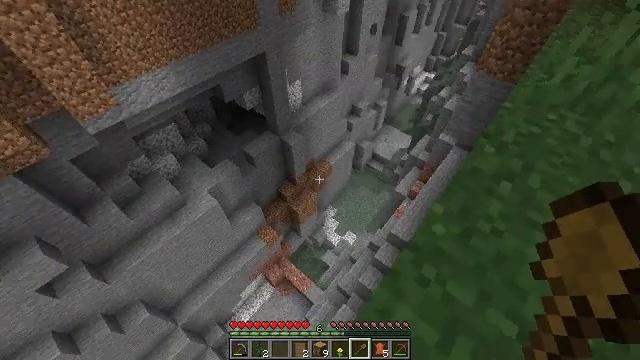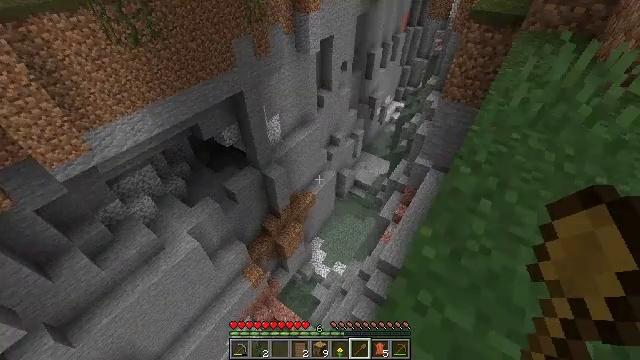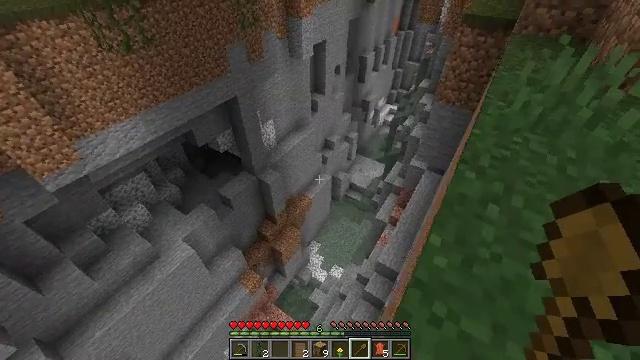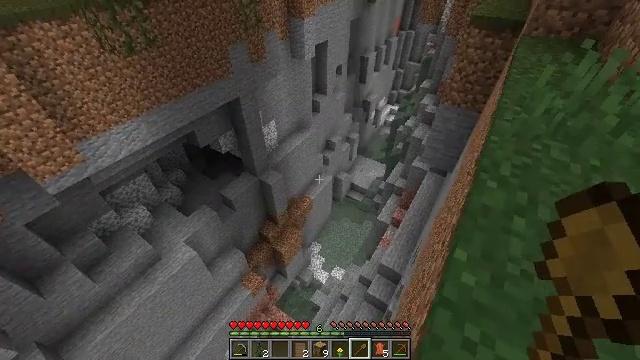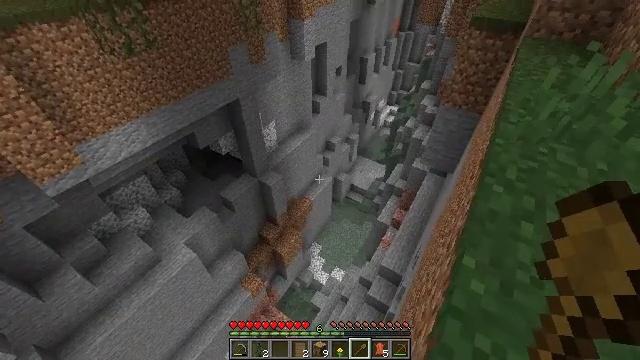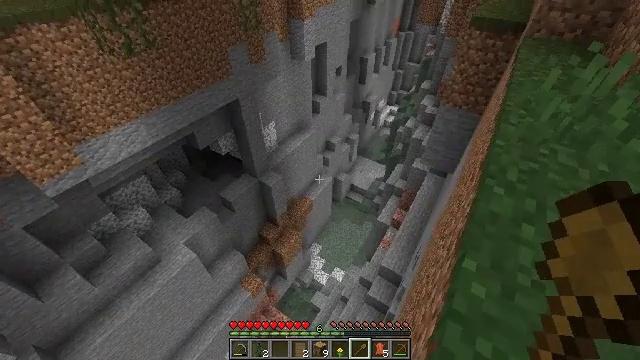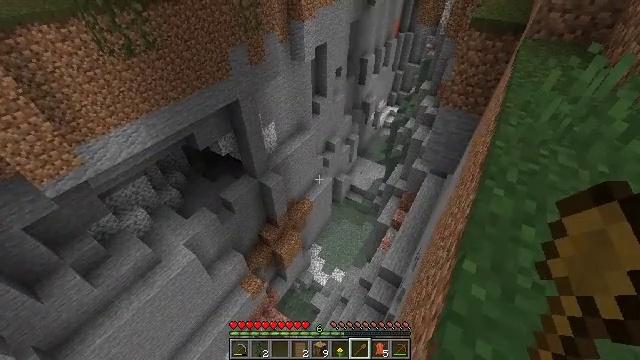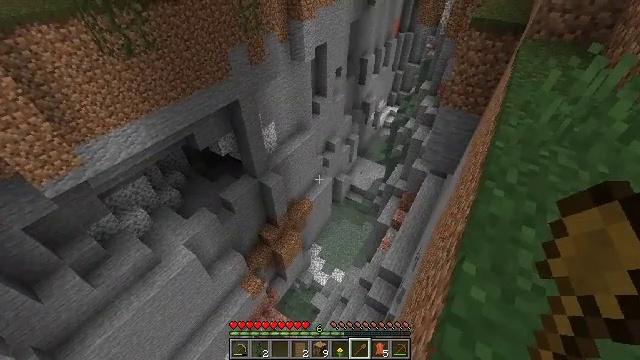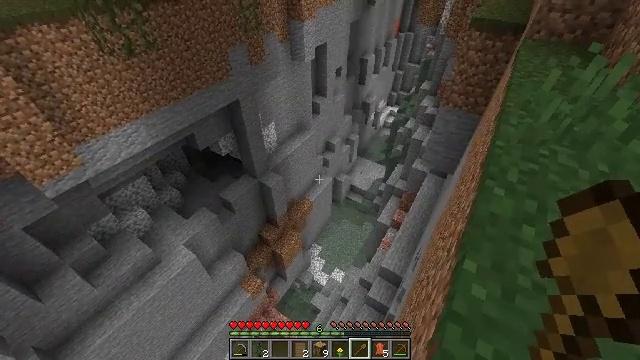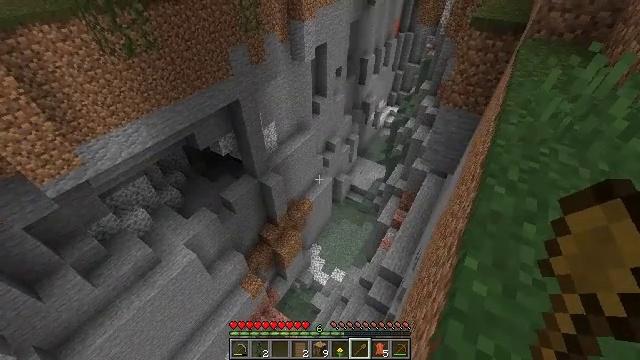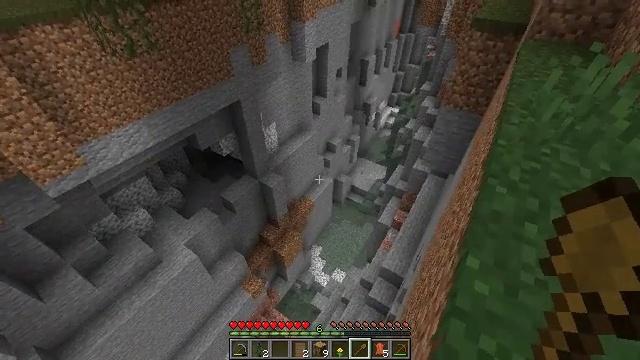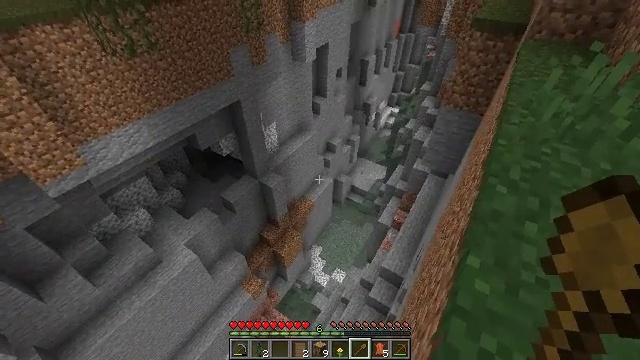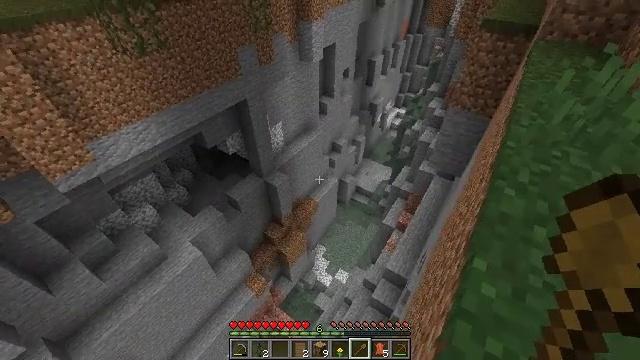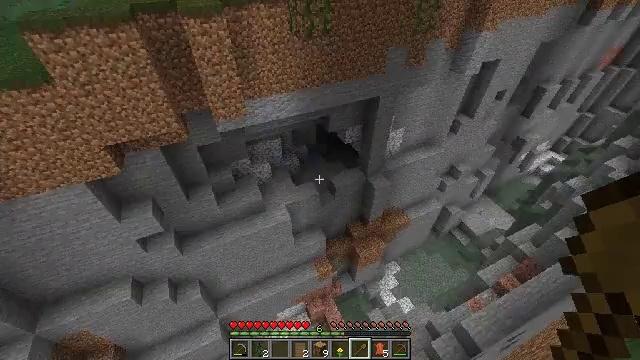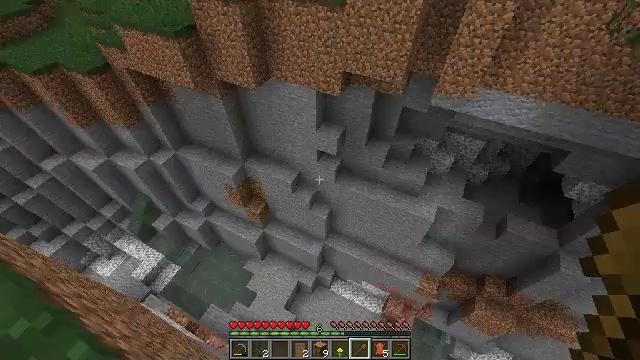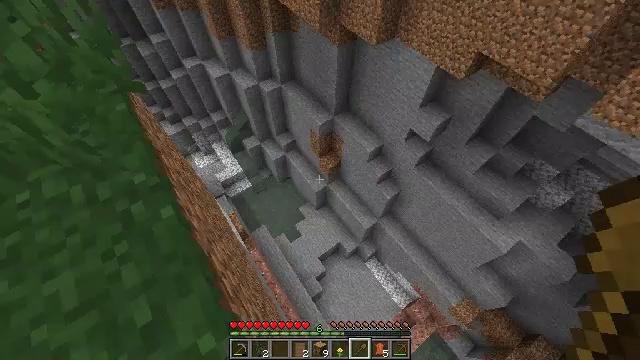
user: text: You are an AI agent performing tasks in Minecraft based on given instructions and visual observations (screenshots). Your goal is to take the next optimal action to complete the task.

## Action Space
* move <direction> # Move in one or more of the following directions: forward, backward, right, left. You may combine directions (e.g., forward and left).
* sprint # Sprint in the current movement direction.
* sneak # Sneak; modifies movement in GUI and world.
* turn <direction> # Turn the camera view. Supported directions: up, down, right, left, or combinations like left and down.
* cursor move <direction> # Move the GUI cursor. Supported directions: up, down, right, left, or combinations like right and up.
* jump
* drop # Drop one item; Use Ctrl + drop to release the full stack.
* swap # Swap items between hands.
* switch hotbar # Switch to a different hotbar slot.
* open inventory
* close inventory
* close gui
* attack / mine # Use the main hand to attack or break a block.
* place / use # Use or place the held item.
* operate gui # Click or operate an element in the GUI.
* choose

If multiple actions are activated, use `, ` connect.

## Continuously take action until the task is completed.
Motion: motion action
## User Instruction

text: Clear the ground by mining grass.
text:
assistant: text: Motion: move forward and move left, sneak, turn right and up
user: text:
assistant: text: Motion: move forward and move left, sneak, turn right
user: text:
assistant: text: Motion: move forward and move left, sneak
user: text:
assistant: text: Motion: move forward and move left, sneak
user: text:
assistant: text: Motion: move forward and move left, sneak
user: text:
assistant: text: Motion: move forward and move left, sneak
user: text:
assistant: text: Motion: move left, sneak
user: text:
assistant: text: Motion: move left, sneak
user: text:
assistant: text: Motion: sneak
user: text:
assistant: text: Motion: sneak
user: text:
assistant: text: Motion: sneak
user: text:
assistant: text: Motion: sneak, turn left
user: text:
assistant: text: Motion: sneak, turn left
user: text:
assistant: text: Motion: sneak, turn left and down
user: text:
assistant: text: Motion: sneak, turn left and down
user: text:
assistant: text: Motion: sneak, turn left and down
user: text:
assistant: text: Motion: sneak, turn left
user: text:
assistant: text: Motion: sneak
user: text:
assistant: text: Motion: move back and move left, sneak
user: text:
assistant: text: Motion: move back and move left, sneak
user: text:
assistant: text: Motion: move back and move left, sneak
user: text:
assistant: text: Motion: move back and move left, sneak
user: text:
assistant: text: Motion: move left, sneak, turn right and up
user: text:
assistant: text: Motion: move left, sneak, turn right and up
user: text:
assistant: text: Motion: move left, turn right and up
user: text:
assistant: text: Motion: move left
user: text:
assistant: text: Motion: move left
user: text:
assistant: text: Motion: move left
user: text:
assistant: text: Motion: move left
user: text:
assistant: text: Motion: move forward and move left